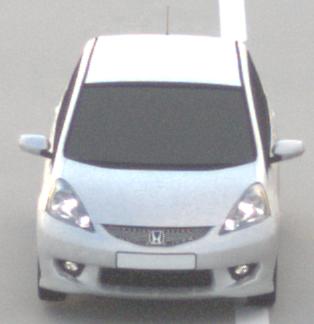
Make: Honda
Model: Jazz 1.2
Detailed model: Jazz (III) (11/08 - 04/11)
Model produced from: 2008/11
Model produced until: 2010/10
Doors: 5
Color: white
Road condition: dry road
Daytime: sunrise or sunset
Contrast: low contrast